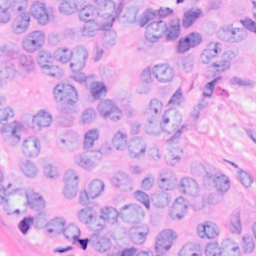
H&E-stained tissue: Breast